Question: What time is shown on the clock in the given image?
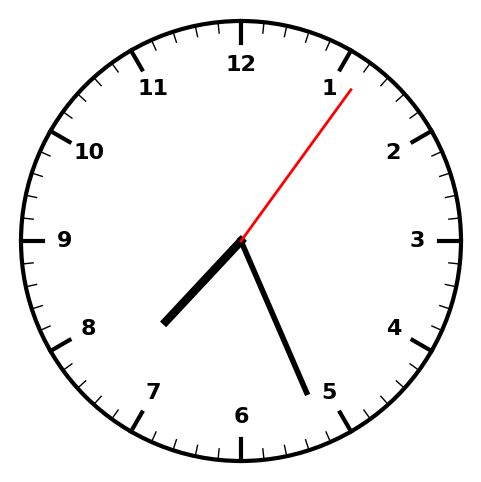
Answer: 07:26:06